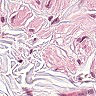
Metastatic tissue present: no